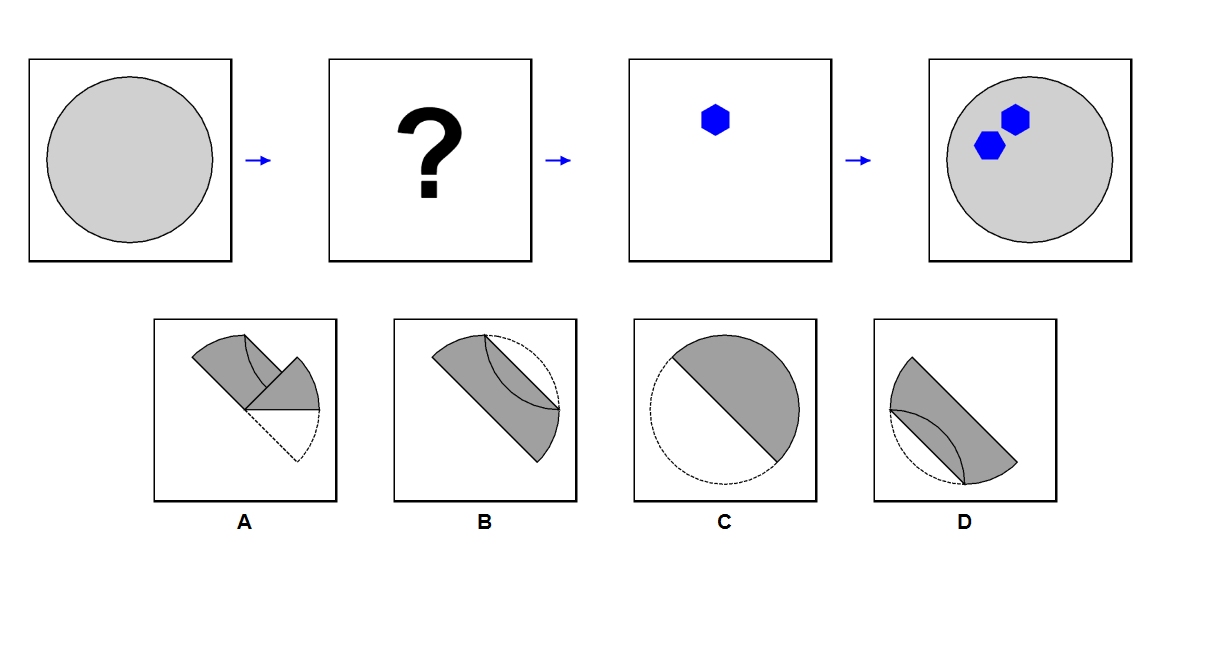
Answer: D